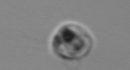
Label: Amoeba